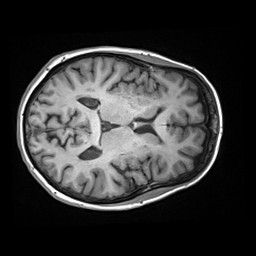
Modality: T1w
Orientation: axial
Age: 67
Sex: female
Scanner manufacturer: siemens
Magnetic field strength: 3 T
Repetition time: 2.2 s
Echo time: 0.00251 s